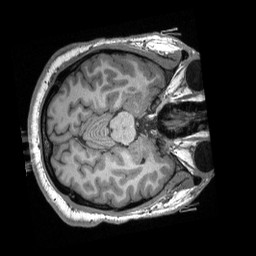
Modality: T1w
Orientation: axial
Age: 21
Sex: male
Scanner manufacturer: siemens
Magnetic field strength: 3 T
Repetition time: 2.3 s
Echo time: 0.00308 s